Field crop: maize
Growth stage: 2
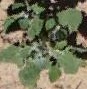
Species: chenopodium